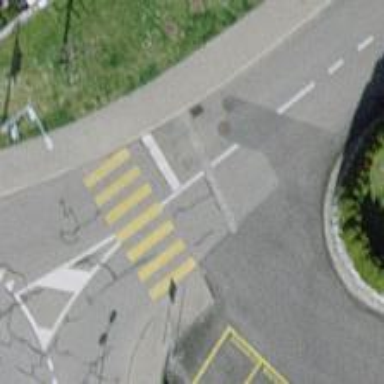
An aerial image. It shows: Uncontrolled road crossing.